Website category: sports
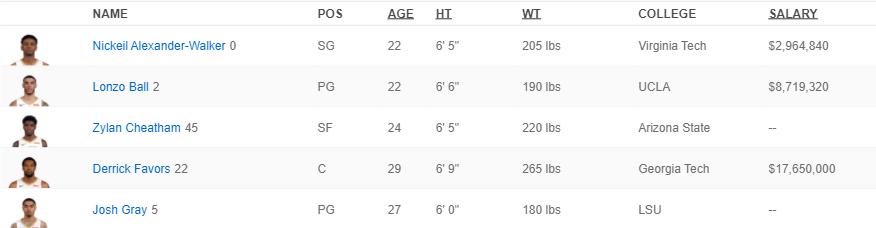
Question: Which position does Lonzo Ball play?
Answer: PG

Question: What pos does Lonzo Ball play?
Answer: PG

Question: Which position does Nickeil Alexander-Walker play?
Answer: SG

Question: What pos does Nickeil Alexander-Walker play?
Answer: SG

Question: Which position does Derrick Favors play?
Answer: C

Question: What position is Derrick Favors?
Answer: C

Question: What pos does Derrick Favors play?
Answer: C

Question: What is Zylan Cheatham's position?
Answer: SF

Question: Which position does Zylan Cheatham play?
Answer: SF

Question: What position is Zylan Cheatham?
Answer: SF

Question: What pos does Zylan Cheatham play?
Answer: SF

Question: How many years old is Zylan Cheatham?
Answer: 24

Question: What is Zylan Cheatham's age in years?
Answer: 24

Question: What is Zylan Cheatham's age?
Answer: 24

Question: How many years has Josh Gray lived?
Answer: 27

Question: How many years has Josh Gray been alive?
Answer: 27

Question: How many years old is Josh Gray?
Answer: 27

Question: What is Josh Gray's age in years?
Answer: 27

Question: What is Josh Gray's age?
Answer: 27

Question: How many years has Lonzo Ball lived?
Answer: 22

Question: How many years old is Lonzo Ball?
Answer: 22

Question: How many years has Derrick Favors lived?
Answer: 29

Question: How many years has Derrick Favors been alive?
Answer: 29

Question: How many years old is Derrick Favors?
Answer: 29

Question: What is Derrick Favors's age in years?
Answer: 29

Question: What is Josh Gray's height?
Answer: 6' 0"

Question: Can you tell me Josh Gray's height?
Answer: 6' 0"

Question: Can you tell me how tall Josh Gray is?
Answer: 6' 0"

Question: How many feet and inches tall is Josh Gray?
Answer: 6' 0"

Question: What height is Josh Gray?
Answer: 6' 0"

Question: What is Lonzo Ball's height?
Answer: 6' 6"

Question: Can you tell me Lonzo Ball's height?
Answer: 6' 6"

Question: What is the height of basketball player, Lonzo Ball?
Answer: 6' 6"

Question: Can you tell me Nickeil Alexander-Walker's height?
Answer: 6' 5"

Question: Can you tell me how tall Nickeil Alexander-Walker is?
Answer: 6' 5"

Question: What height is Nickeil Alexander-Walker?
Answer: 6' 5"

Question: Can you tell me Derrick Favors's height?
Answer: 6' 9"

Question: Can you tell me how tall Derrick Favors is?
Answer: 6' 9"

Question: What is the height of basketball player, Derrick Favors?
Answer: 6' 9"

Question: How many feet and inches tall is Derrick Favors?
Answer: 6' 9"

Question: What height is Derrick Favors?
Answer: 6' 9"

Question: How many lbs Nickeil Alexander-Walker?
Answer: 205 lbs

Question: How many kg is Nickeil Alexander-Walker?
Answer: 205 lbs

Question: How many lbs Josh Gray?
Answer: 180 lbs

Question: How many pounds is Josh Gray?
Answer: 180 lbs

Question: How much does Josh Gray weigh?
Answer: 180 lbs

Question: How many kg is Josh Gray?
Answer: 180 lbs

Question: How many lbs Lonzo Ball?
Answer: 190 lbs

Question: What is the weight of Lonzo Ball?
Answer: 190 lbs

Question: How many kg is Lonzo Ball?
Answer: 190 lbs